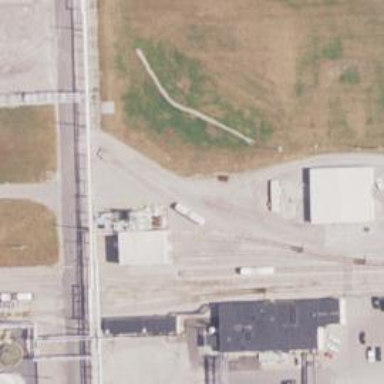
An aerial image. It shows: Rail spur service.